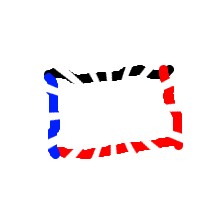
Shape: rectangle